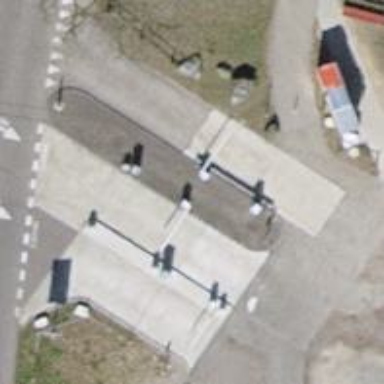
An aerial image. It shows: Lift gate barrier.